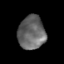
Tissue: skin
Cell type: Epithelial cells
Senescence score: 0.2876
Nuclear area (px): 885
Mean DAPI intensity: 102.71